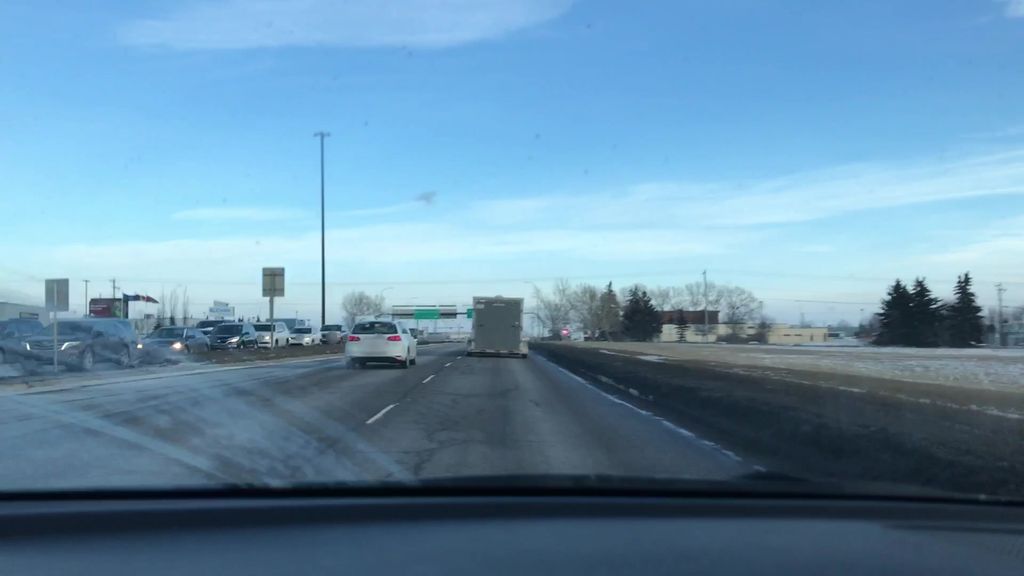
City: calgary